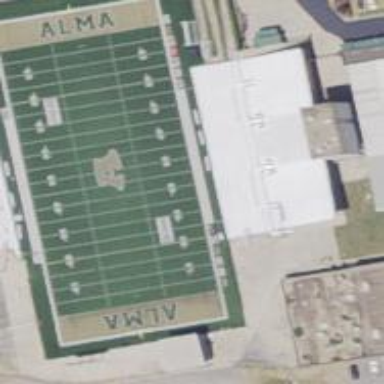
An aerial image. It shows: American football pitch.